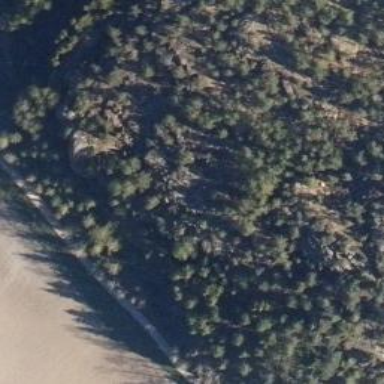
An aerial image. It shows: Cliff in nature.